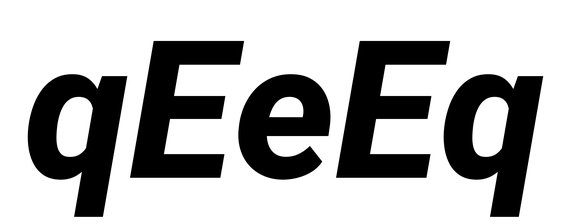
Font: Roboto-Italic_ExtraBold_Italic